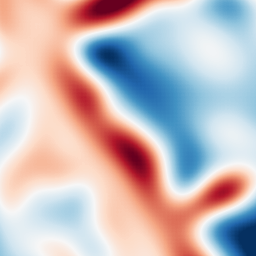
Category: multiscale
Decomposition family: log
Decomposition parameters: sigma: 20
Upsampling method: sinc_hamming
Upsampling parameters: scale: 2
kernel_size: 4
Upsampling scale: 2